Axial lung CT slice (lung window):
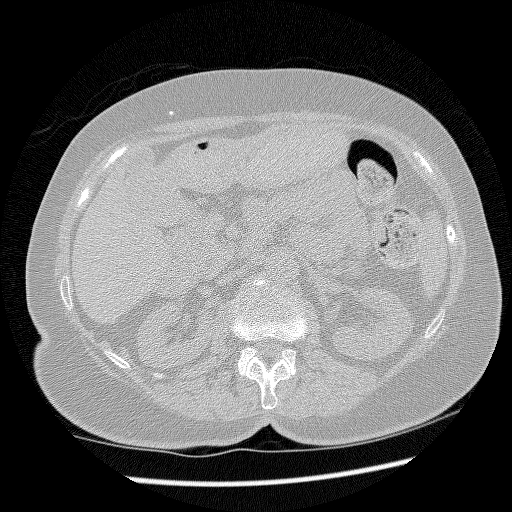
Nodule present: no